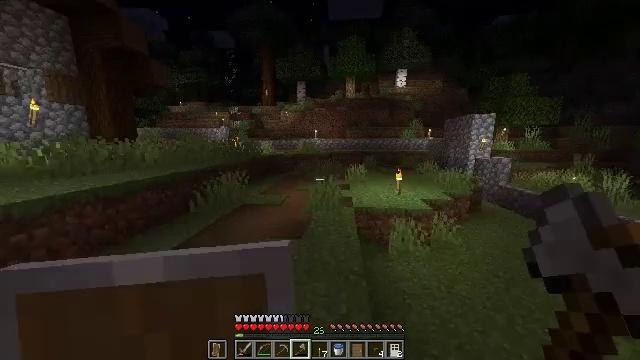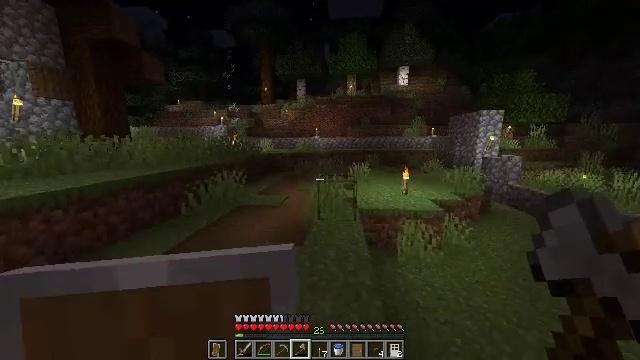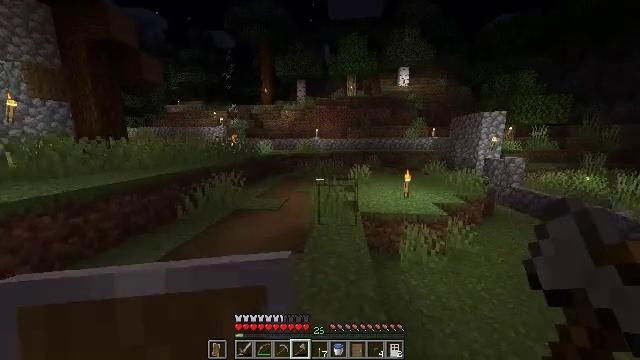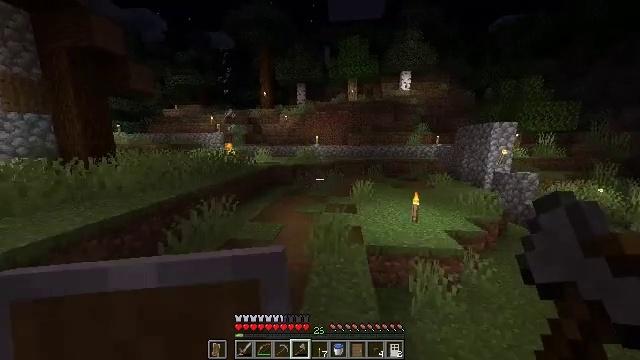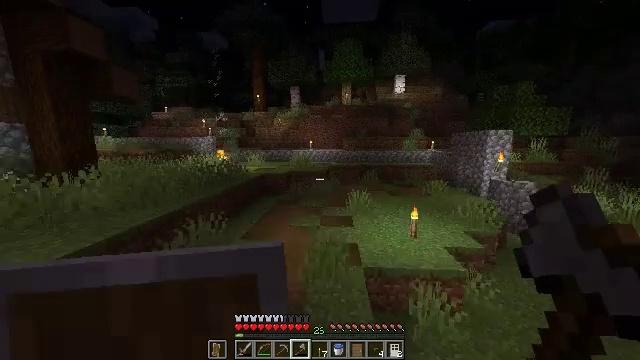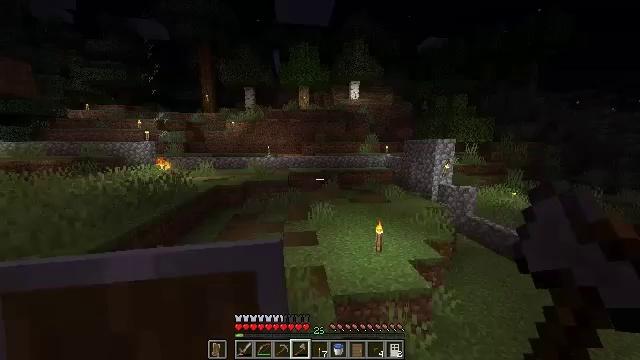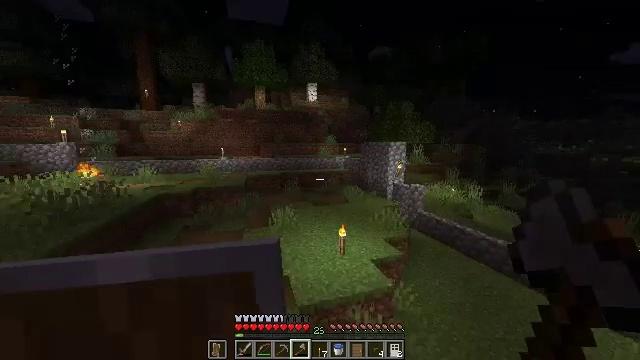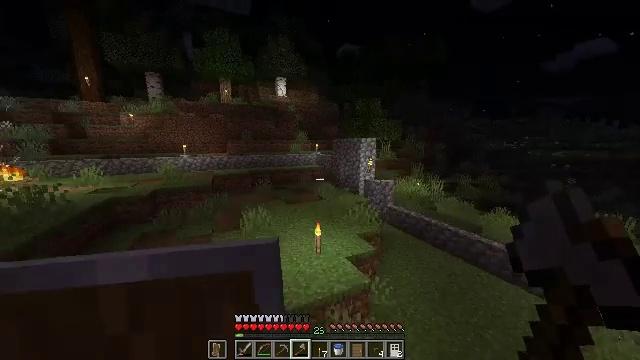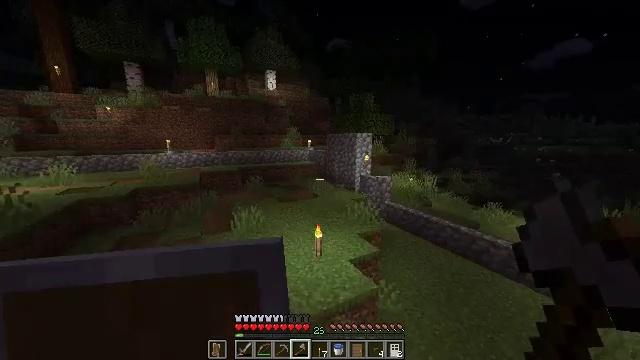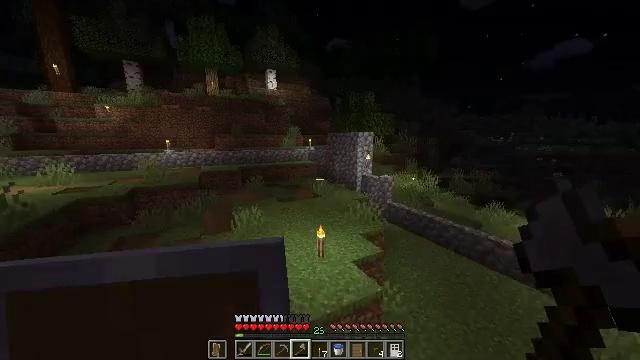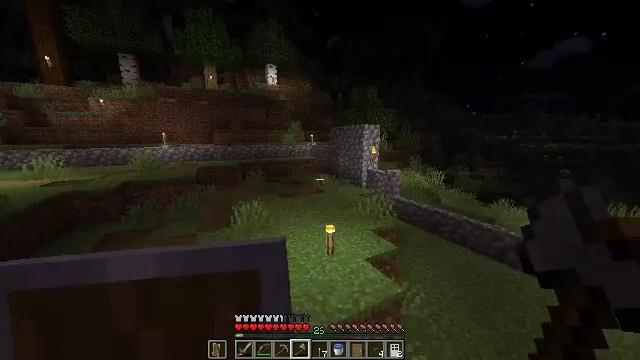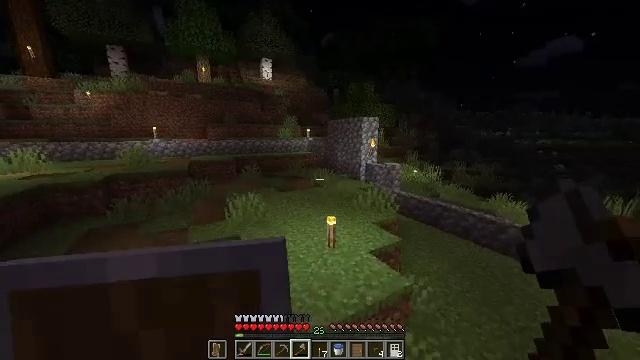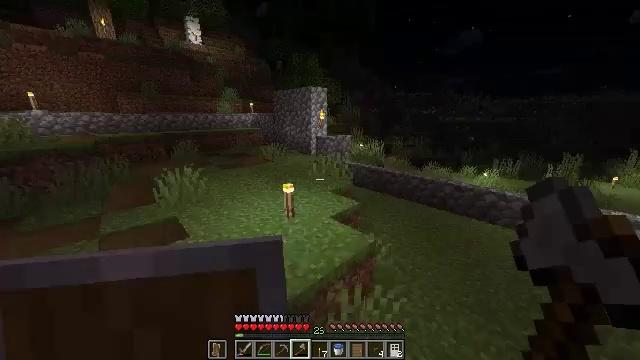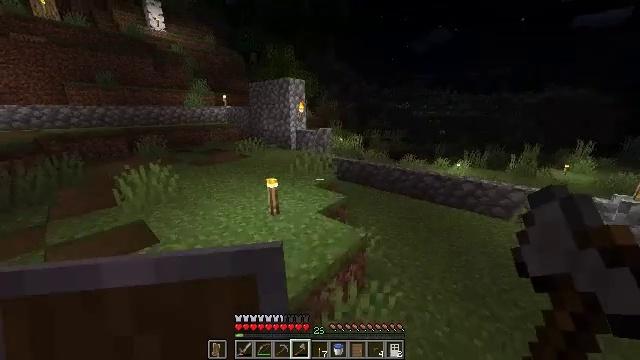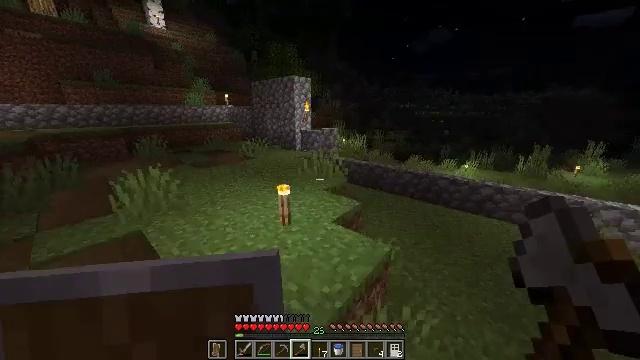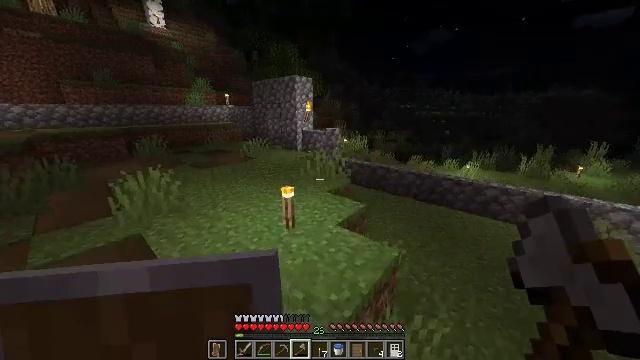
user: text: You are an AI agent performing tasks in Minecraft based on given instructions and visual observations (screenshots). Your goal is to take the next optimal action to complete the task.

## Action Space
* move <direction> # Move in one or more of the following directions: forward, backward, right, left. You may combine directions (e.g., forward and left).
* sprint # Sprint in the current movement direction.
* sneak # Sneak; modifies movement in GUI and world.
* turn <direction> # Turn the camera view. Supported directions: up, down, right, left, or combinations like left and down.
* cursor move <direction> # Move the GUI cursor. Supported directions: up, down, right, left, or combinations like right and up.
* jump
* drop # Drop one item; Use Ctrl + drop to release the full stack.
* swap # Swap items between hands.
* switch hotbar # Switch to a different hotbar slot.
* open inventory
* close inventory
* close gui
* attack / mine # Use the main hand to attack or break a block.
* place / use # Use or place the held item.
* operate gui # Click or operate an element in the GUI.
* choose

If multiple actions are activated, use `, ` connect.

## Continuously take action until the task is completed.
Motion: motion action
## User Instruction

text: Attack the spruce door to gather it.
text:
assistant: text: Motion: move forward
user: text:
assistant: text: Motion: move forward, jump
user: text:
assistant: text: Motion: move forward, jump
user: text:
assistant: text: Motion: move forward, turn right, jump
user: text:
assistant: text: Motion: move forward, turn right, jump
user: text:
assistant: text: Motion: move forward, turn right
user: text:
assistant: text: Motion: move forward, turn right and down
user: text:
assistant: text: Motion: move forward, turn right and down
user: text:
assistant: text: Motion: move forward
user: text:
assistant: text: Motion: move forward
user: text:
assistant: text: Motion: move forward, turn right
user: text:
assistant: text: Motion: move forward, turn right and down
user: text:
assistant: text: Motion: move forward, turn right and down
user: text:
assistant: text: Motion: move forward and move left
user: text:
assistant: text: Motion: move forward and move left
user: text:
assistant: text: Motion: move forward and move left, jump
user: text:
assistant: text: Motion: move forward and move left, jump
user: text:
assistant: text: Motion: move forward and move left, jump
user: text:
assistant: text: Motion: move forward and move left, turn up, jump
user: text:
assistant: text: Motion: move forward and move left, turn right and up
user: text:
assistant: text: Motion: move forward, turn right
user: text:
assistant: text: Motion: move forward
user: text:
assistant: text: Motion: move forward, turn up
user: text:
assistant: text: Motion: move forward, turn up
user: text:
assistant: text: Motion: move forward
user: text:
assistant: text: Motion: move forward
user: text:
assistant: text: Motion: move forward
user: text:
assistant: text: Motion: move forward
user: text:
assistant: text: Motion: move forward
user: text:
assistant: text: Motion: move forward